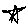
Label: star